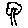
Label: tree